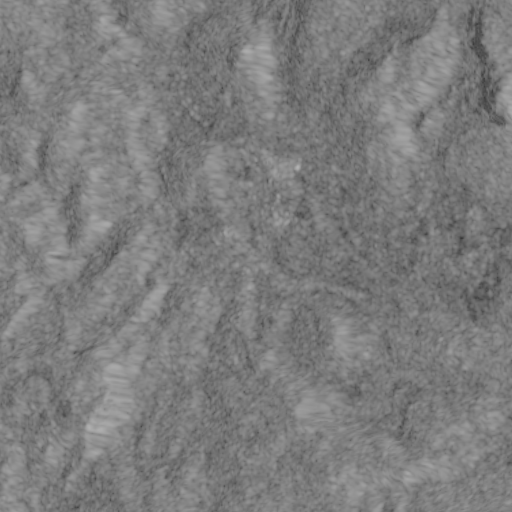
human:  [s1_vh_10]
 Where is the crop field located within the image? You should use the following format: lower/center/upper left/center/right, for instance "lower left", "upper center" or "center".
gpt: The crop field is located in the upper left of the image.
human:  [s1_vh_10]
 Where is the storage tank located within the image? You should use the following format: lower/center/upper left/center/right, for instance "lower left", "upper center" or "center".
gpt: The storage tank is located in the center of the image.
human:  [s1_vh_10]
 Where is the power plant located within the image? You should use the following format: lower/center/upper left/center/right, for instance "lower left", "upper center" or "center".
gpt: There is no power plant in the image.

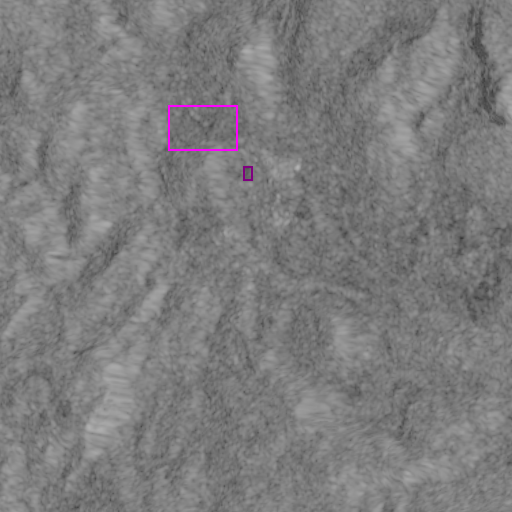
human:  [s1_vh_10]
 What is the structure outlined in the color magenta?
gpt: The structure outlined in magenta is a crop field.
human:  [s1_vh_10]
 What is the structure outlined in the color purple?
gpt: The structure outlined in purple is a park.
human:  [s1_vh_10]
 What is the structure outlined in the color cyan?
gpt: There is no cyan outline.